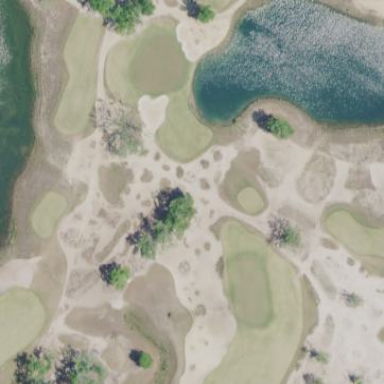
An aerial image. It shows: Golf bunker filled with sandy terrain.